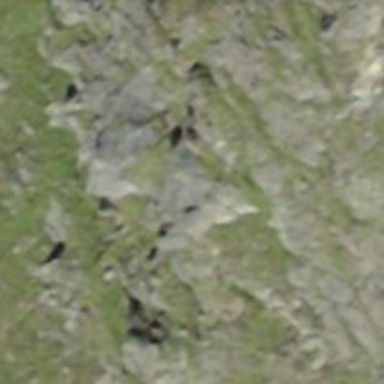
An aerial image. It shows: Natural cliff.